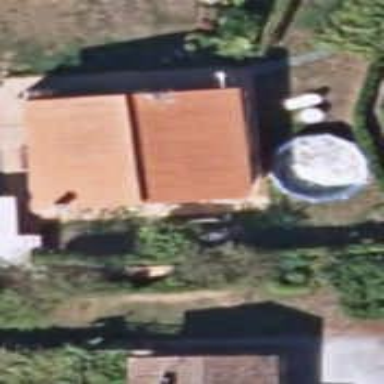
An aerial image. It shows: Simple house.